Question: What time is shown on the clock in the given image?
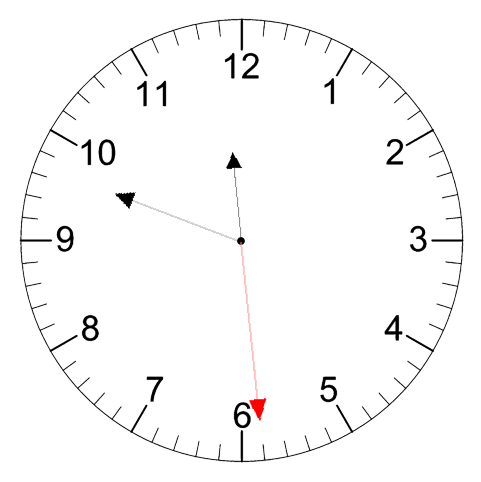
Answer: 11:48:29